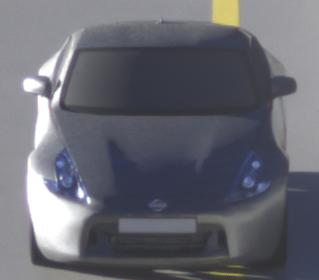
Make: Nissan
Model: 370Z Coupé
Detailed model: 370Z (Z34) Coupé
Model produced from: 2009/12
Model produced until: 2013/03
Doors: 3
Color: gray
Road condition: wet road
Daytime: sunrise or sunset
Contrast: high contrast